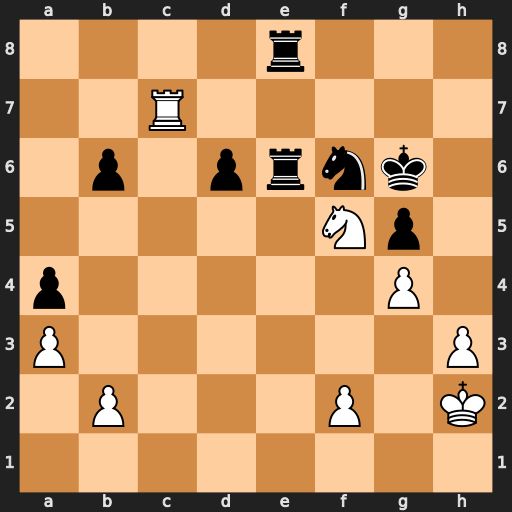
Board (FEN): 4r3/2R5/1p1prnk1/5Np1/p5P1/P6P/1P3P1K/8
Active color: w
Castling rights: -
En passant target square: -
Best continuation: Rg7#